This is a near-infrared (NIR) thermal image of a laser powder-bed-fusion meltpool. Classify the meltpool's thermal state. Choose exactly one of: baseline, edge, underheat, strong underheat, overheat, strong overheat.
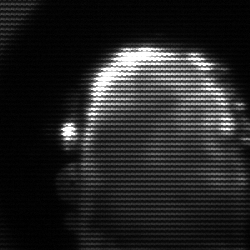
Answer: baseline